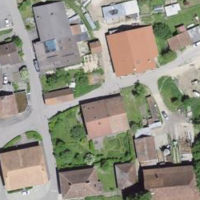
EUNIS habitat code: 54
Species observed at this site:
Aegopodium podagraria